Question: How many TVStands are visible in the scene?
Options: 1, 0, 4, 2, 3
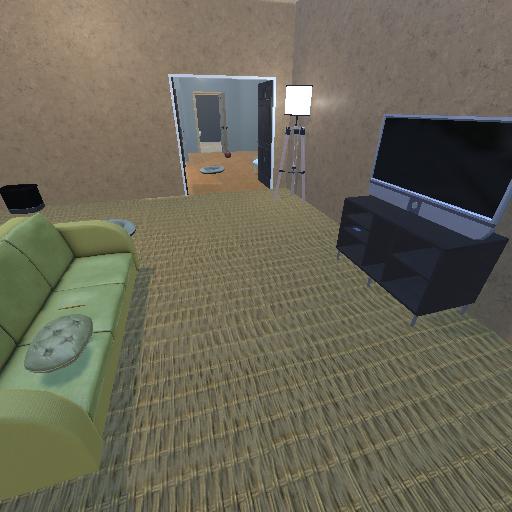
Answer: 1